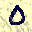
Label: 0